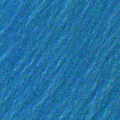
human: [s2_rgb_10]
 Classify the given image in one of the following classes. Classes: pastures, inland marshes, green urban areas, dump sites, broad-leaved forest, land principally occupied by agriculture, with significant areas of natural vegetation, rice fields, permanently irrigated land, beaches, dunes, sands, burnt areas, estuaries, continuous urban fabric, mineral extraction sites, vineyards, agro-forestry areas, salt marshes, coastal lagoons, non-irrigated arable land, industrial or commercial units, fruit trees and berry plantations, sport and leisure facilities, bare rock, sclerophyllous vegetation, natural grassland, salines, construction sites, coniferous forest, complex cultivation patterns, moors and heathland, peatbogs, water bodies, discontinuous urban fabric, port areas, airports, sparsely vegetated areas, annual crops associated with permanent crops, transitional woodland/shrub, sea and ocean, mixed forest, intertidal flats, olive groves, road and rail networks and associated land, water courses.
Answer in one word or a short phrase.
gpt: sea and ocean